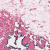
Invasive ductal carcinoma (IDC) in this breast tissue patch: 0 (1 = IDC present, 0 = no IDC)